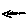
Label: bird